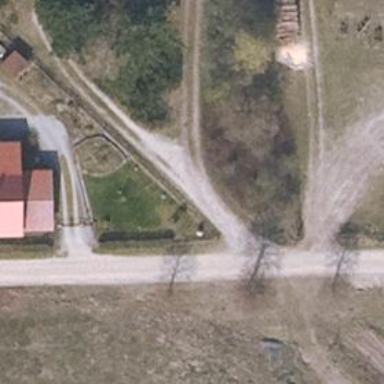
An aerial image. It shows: Emergency access point on the road.